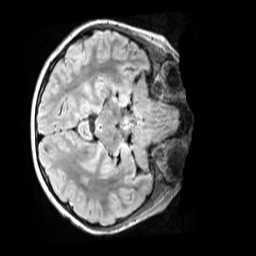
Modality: FLAIR
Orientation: axial
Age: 12
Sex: male
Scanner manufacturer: siemens
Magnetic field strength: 3 T
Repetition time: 5 s
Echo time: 0.388 s